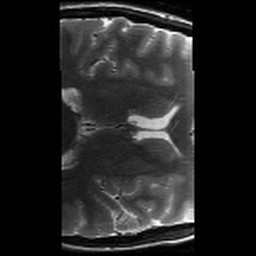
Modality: T2w
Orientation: axial
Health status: healthy
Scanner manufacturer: siemens
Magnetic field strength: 3 T
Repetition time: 8.02 s
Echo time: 0.08 s